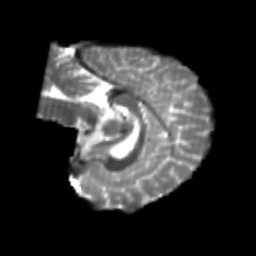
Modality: T2w
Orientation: sagittal
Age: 22
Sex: female
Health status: healthy
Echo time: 0.074 s